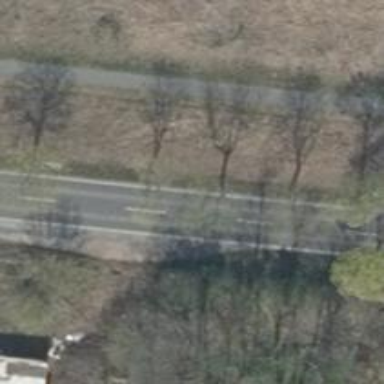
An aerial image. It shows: Secondary road with asphalt surface.